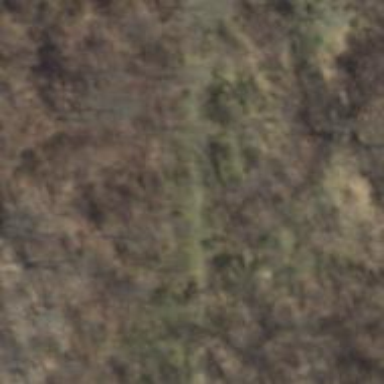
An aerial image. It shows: Historic light rail track that is now abandoned.